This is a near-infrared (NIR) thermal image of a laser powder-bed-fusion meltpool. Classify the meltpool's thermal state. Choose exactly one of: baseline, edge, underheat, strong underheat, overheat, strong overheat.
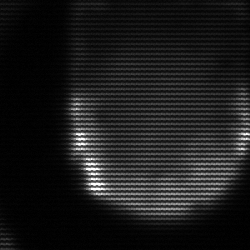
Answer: edge